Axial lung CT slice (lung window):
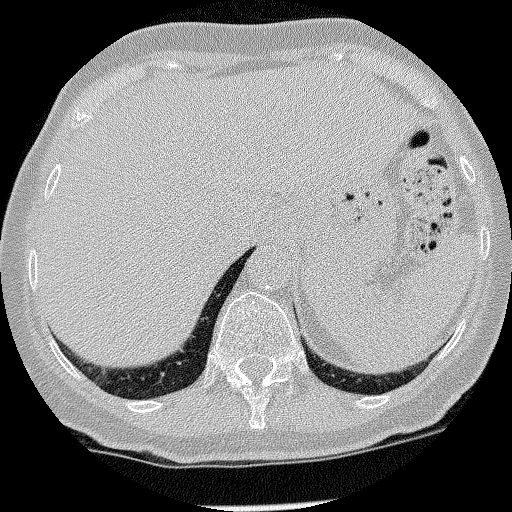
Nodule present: no